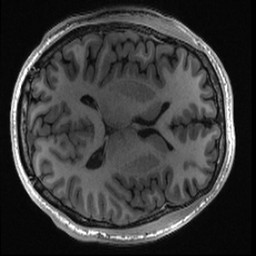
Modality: T1w
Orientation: axial